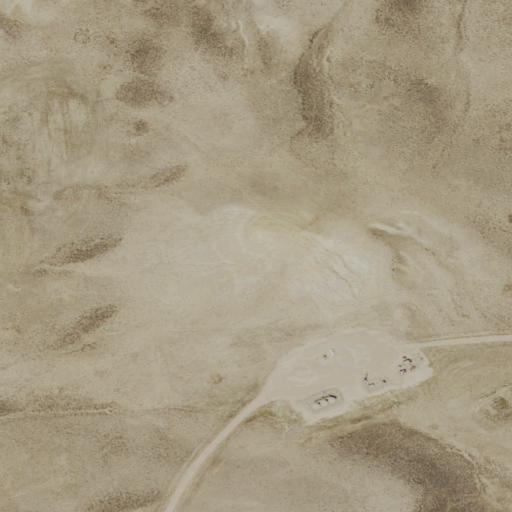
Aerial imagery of mountain in Wyoming named Stud Horse Butte containing shrub, open development, medium intensity development, low intensity development, and high intensity development